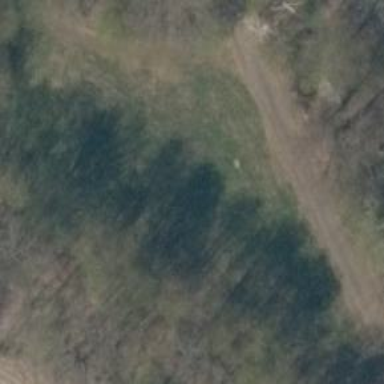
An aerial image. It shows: Open area covered with grass.